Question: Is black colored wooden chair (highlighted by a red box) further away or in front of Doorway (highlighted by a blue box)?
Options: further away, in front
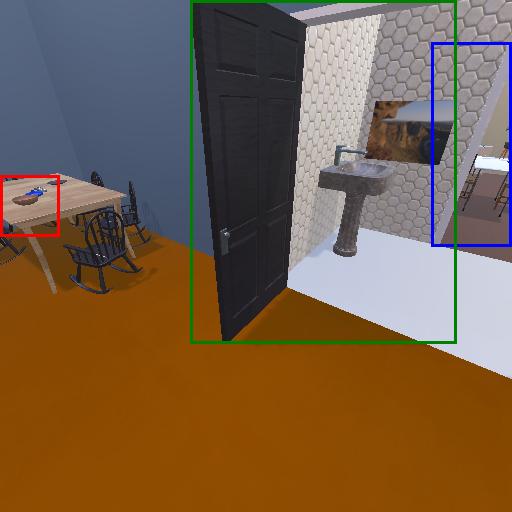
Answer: further away